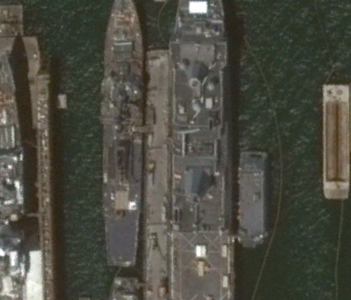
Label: combat